Question: I have a ASP.NET MVC4 web api that uses fluent NHibernate, but when I run debug it takes 1 1/2 min to access any site that uses the database the first time I try, so I found <URL> but I am not sure how to utilize that,
When it runs on the live server it must garbage collect the session data as it takes ages to configure again if I havent used it for a long time.
Is it possiible to cut it down to maybe sub 10 seconds instead of 1.5 minutes?
My current SessionFactory class looks like this
'''
public class SessionFactory
{
private static readonly string ConnString = System.Configuration.ConfigurationManager.ConnectionStrings["MySQLConnectionString"].ConnectionString;
private static ISessionFactory _session;
private static readonly object SyncRoot = new Object();
private static ISessionFactory CreateSessionFactory()
{
return Fluently.Configure()
.Database(MySQLConfiguration
.Standard
.ConnectionString(ConnString))
.Mappings(m => m.FluentMappings
.AddFromAssemblyOf<UserMap>())
.ExposeConfiguration(UpdateSchema)
.BuildSessionFactory();
}
private static void UpdateSchema(Configuration cfg)
{
new SchemaUpdate(cfg).Execute(false, true);
}
public static ISession Session
{
get
{
if (_session == null)
{
lock (SyncRoot)
{
if (_session == null)
_session = CreateSessionFactory();
}
}
return _session.OpenSession();
}
}
}
'''
Here is a screenshot of a dotTrace
Timing the request on my host it takes 1 min and 50 seconds for the initial request, and thats on "live" server (I cant control the IIS there)
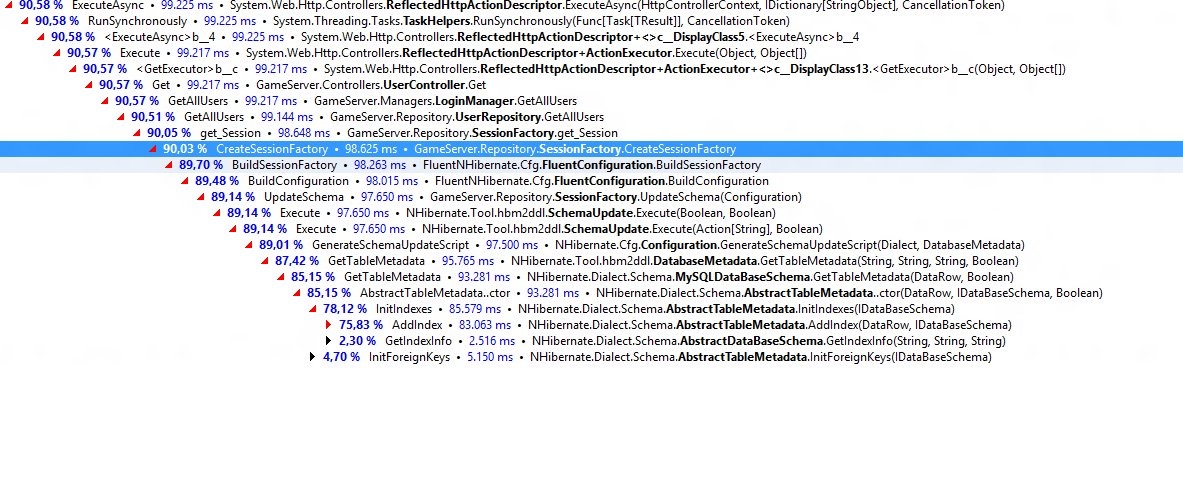
Answer: I can see a host of things wrong with this code. Your CreateSessionFactory should only ever be called once in the lifetime of your application. Create a static variable in global.asax and call CreateSessionFactory once in Application_Start(). Also in global.asax, you want to setup some events for Application_BeginRequest and Application_EndRequest. This is where you are going to create and destory sessions. This is your unit of work in a web application. You should also store your session in the HttpContext.
'''
public static ISession CurrentSession
{
get { return (ISession)HttpContext.Current.Items[sessionkey]; }
set { HttpContext.Current.Items[sessionkey] = value; }
}
protected void Application_BeginRequest()
{
CurrentSession = SessionFactory.OpenSession();
}
protected void Application_EndRequest()
{
if (CurrentSession != null)
CurrentSession.Dispose();
}
'''
Your code recreates the SessionFactory every time you need a session.